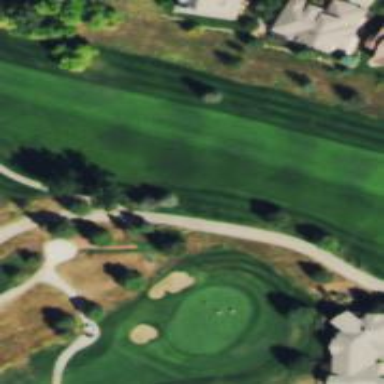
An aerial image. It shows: Service road designated as golf cart path.